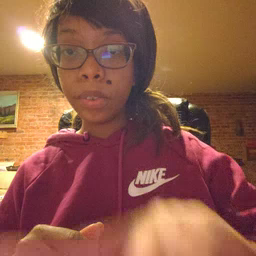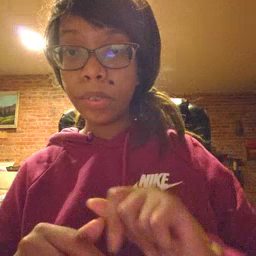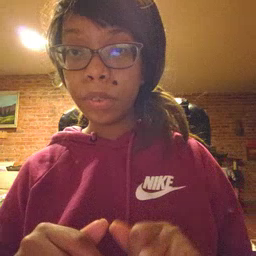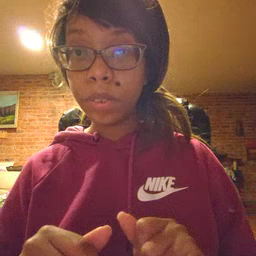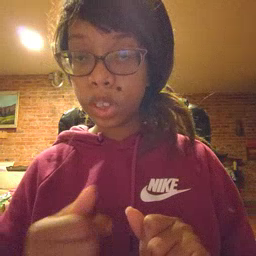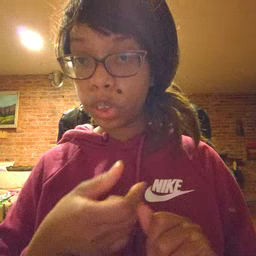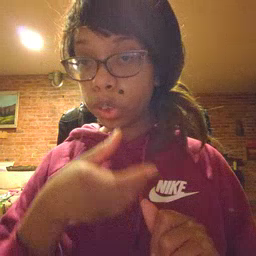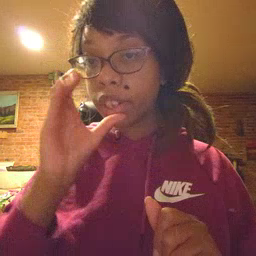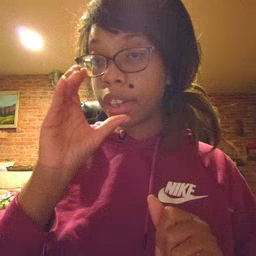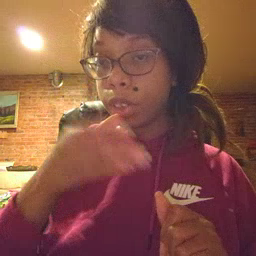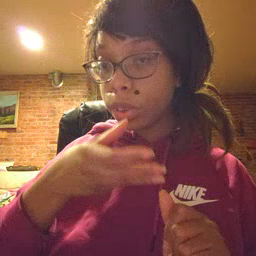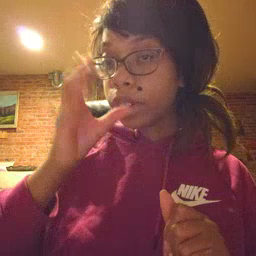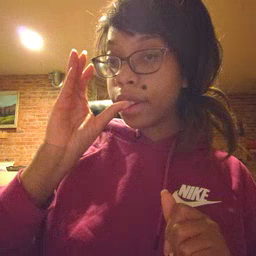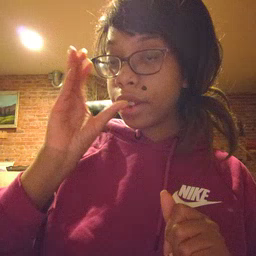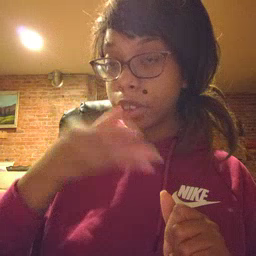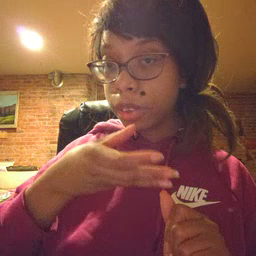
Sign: drink